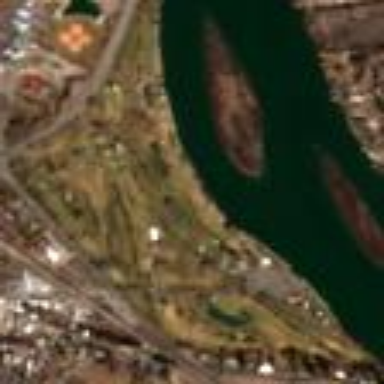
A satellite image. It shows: Golf course surrounded by greenery.